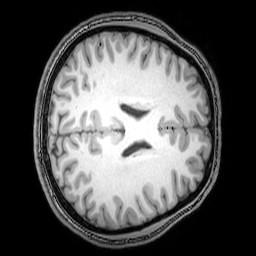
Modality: T1w
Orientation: axial
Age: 21
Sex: male
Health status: healthy
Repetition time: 0.081 s
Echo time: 0.037 s